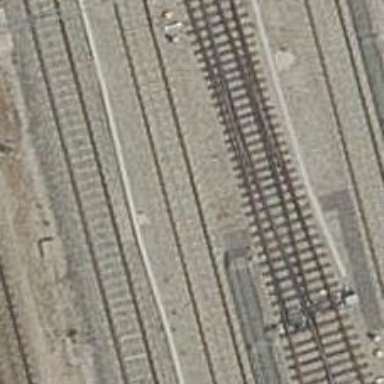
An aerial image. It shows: Rail yard with electrified contact lines for railway operations.